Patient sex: M
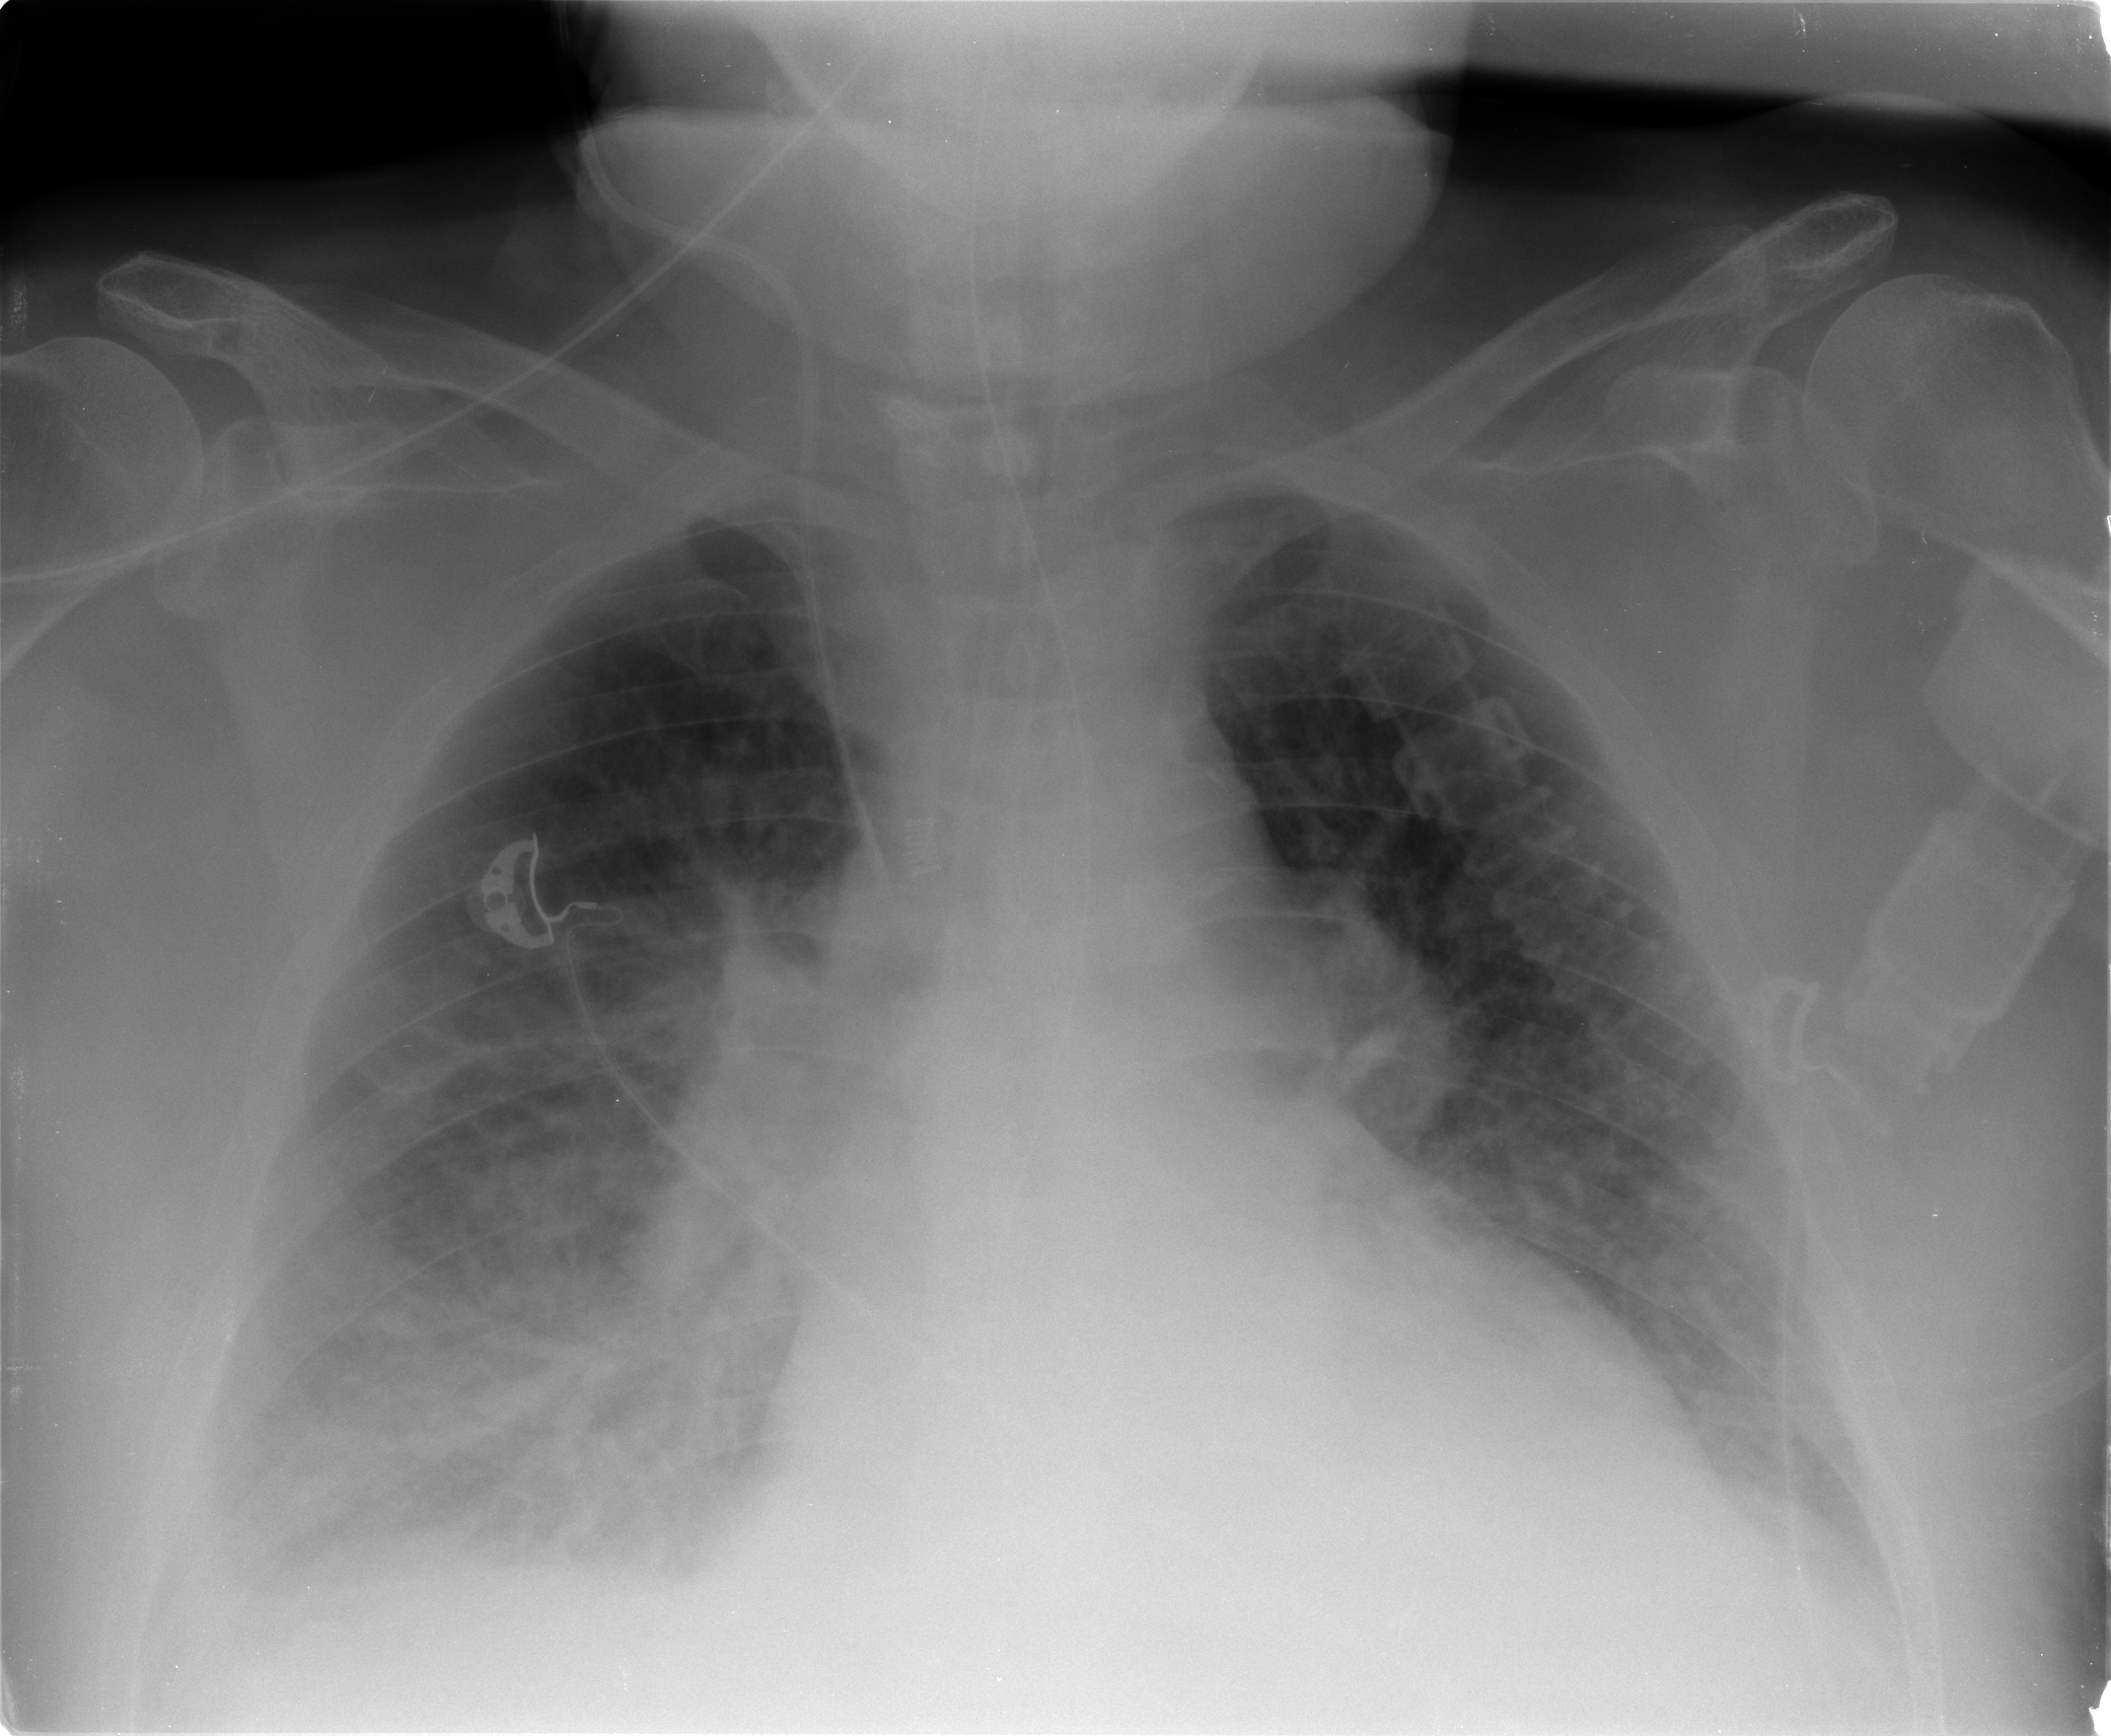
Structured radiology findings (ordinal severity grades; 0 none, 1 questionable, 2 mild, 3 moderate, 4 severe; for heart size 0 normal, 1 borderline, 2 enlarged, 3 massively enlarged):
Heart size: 2
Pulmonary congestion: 3
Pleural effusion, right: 3
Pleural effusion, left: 2
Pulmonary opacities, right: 3
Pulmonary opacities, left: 2
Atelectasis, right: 3
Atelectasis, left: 2